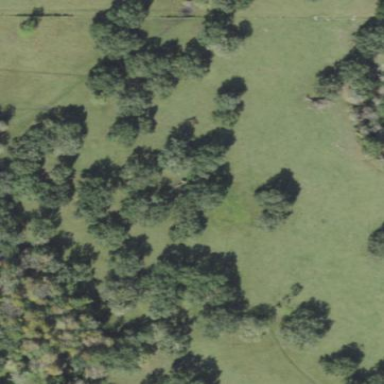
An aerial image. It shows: Mixed woodland area with various types of leaves.